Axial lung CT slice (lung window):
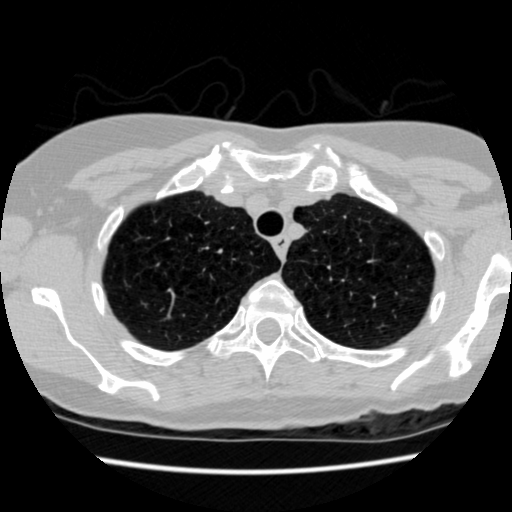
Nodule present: no